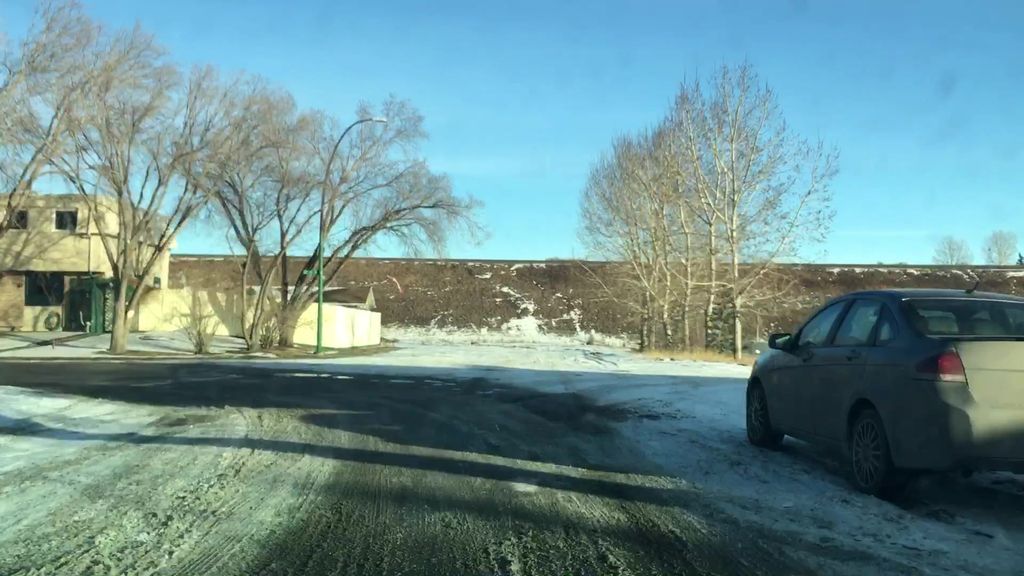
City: calgary